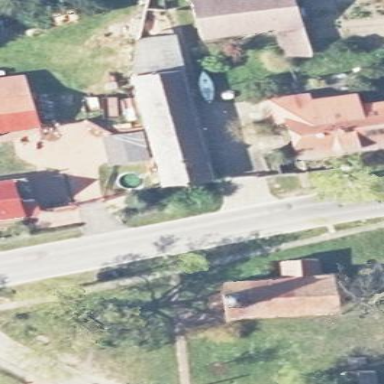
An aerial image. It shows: Simple and straightforward house.